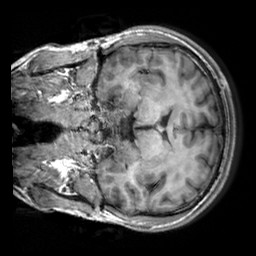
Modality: T1w
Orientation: coronal
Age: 20
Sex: male
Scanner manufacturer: siemens
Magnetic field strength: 3 T
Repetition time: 2.3 s
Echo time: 0.00303 s